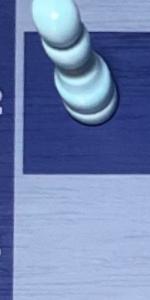
Label: Empty